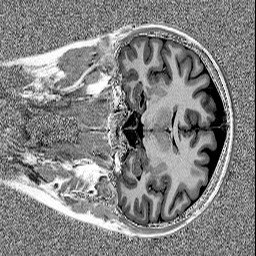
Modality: MP2RAGE
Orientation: coronal
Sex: female